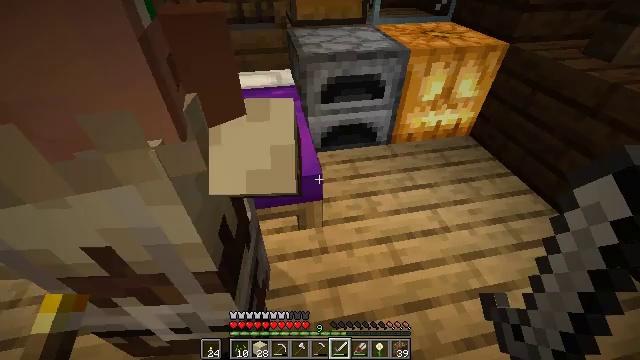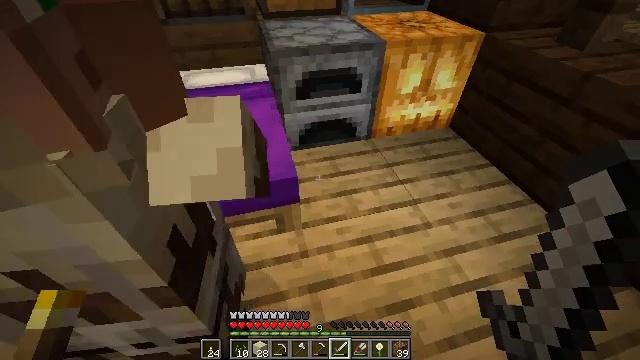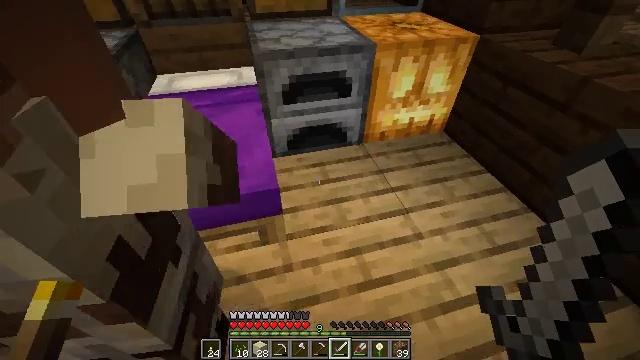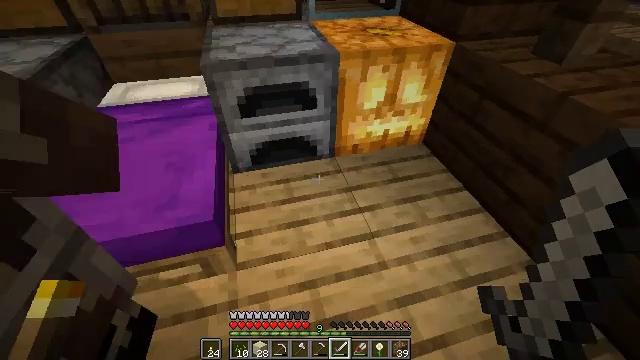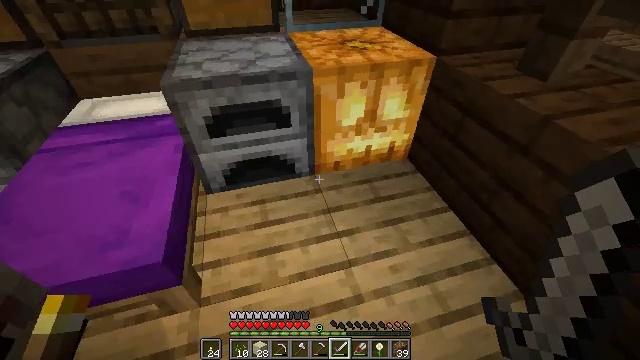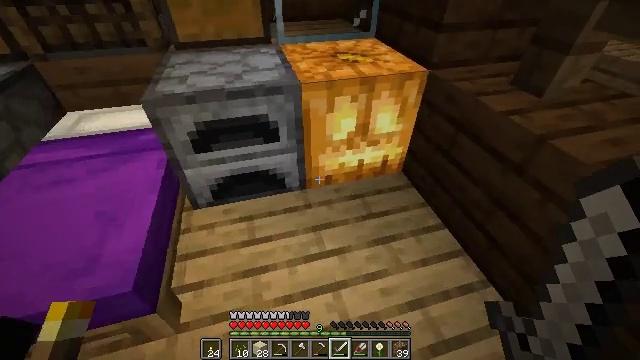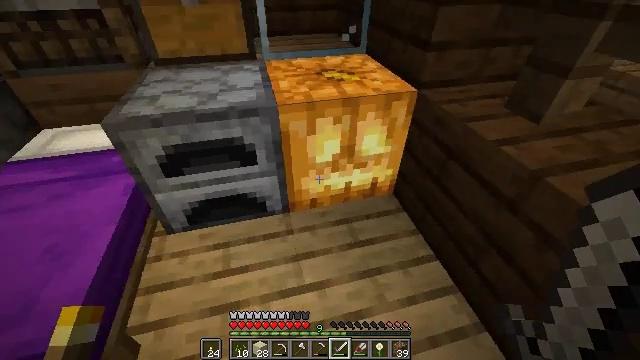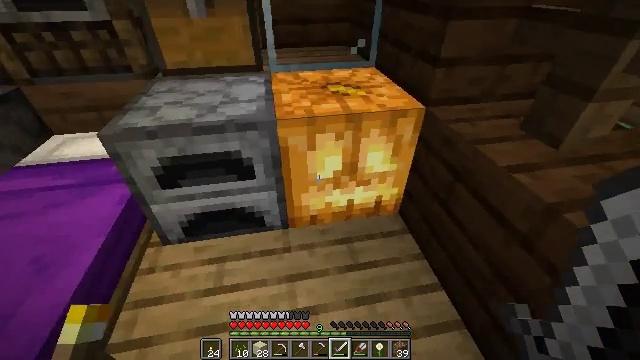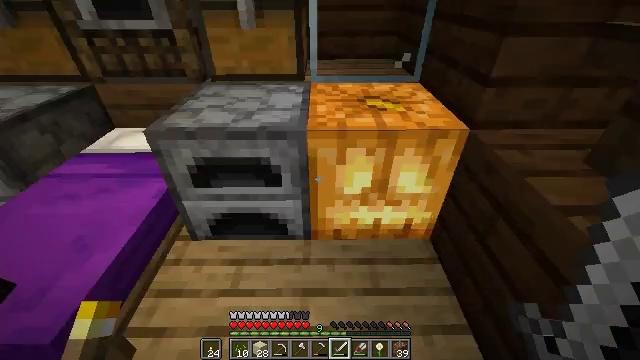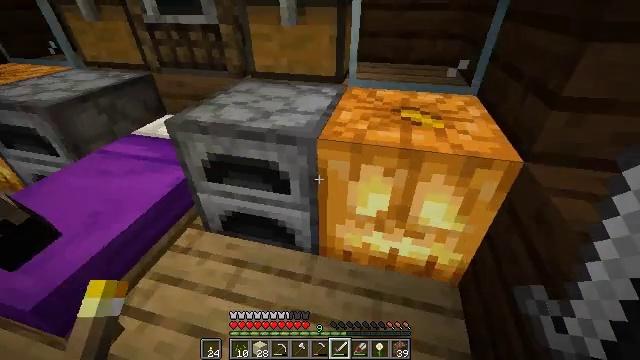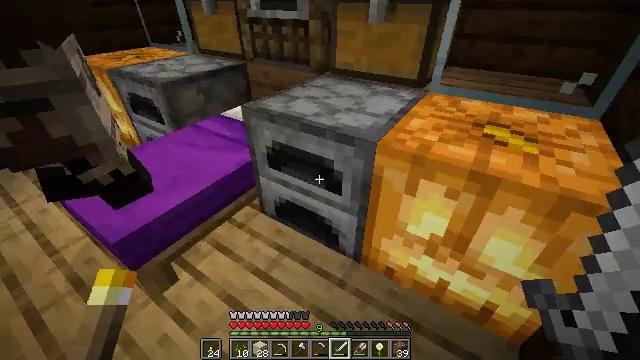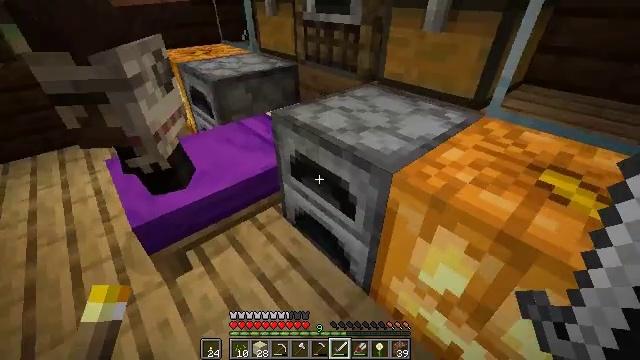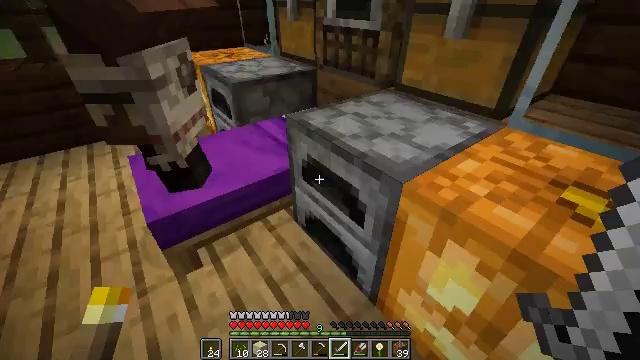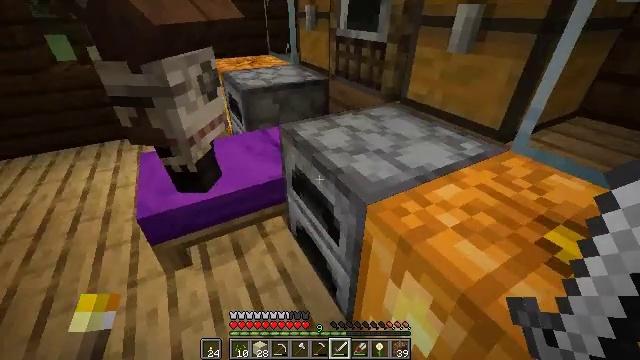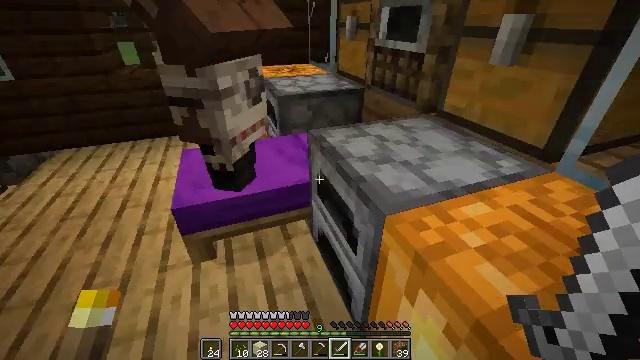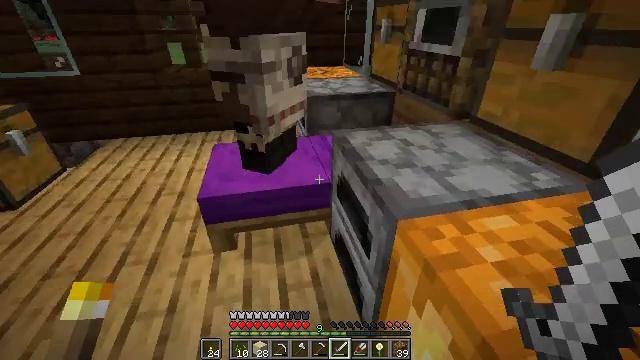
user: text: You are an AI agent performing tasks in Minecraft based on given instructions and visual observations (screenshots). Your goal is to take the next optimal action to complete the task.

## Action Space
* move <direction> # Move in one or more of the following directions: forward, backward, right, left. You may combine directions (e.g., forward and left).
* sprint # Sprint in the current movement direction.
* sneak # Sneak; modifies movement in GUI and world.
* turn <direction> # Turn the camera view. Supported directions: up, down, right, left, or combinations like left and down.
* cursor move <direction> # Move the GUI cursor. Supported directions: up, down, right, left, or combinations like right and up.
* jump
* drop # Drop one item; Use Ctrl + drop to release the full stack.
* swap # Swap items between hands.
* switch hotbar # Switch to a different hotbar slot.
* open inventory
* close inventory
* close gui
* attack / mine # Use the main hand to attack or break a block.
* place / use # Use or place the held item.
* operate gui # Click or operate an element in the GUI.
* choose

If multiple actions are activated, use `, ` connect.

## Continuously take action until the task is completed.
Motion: motion action
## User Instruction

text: Gather sand from the desert.
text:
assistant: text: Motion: move forward and move right, turn right and down
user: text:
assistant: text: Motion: move forward and move right
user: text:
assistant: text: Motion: move forward and move right
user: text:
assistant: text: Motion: move forward and move right
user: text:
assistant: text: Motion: move forward and move right, turn up
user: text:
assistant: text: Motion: move forward and move right, turn left and up
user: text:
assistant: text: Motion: move forward and move right, turn left and up
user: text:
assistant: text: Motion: move forward and move right, turn left and up
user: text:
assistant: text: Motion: move forward and move right, turn left
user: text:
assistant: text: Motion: move forward and move right, turn left
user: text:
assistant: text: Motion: move forward and move right, turn left
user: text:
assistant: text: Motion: move right, turn left
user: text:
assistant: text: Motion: turn left and up
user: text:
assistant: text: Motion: turn left and up
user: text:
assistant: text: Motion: turn left
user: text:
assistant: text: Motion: turn left
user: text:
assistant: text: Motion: turn left
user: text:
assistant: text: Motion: turn left
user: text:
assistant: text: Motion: turn left
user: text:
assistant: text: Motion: turn left
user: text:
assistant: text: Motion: no_op
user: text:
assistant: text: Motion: no_op
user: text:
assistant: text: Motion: no_op
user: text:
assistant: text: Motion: no_op
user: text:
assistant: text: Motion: turn left
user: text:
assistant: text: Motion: turn left
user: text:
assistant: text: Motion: turn left and up
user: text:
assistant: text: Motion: move left, turn left
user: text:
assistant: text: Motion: move left, turn right
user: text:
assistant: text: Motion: move left, turn right